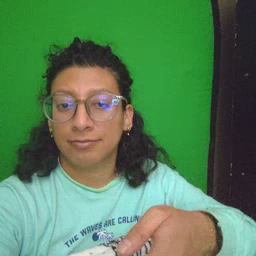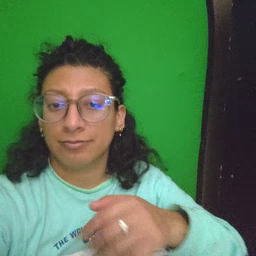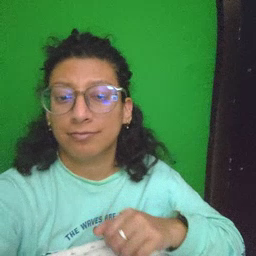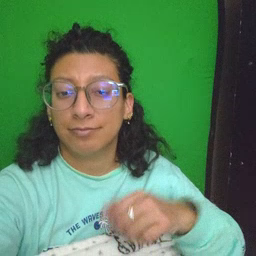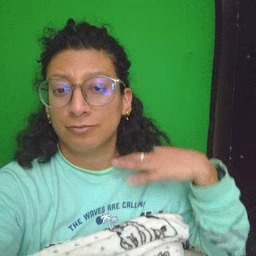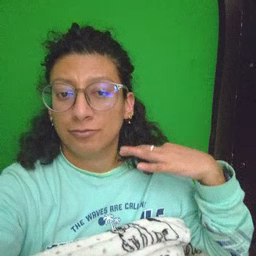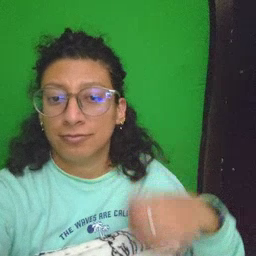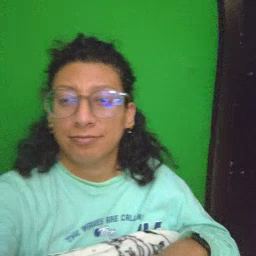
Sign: shirt